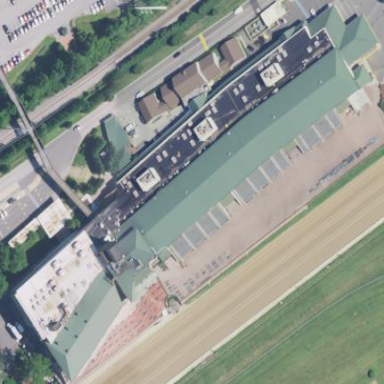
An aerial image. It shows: Casino building.